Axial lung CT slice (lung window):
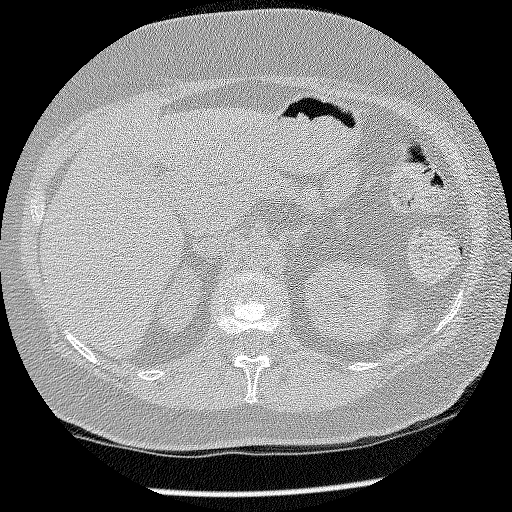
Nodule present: no